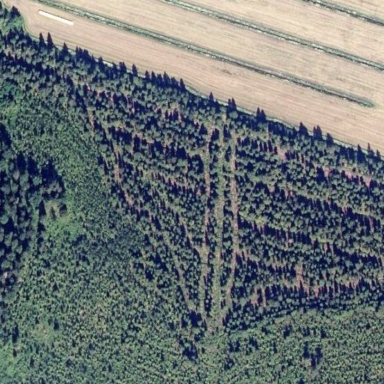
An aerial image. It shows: Forest area.